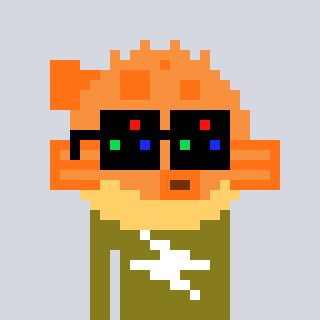
a pixel art character with square black sunglasses, a pufferfish-shaped head and a gunk-colored body on a cool background